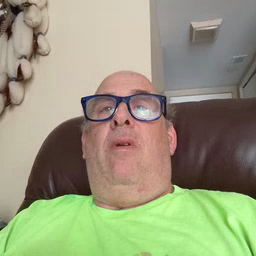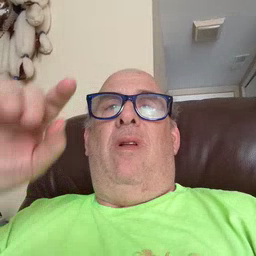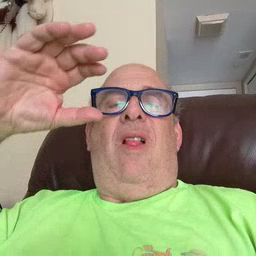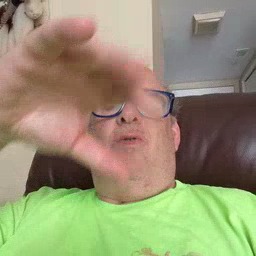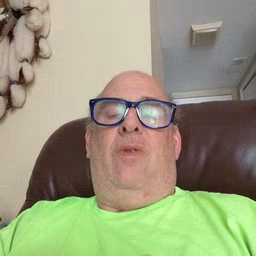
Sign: cloud